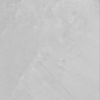
Label: not_dusty